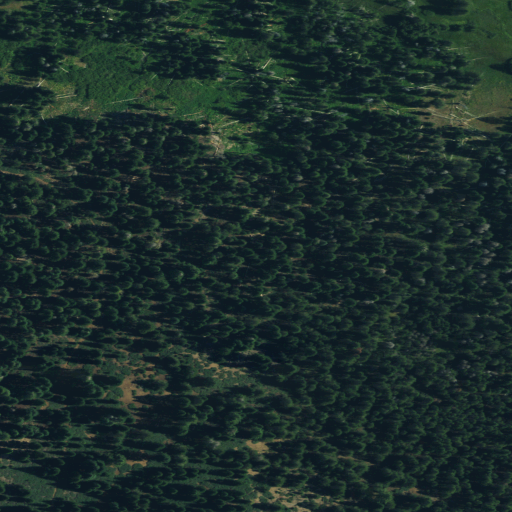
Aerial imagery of plain(s) in California named Antone Meadows containing evergreen forest, woody wetlands, and herbaceous wetlands